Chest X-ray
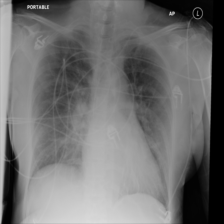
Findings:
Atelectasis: negative
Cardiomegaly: negative
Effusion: negative
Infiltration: negative
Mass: negative
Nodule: negative
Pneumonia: negative
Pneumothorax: negative
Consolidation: negative
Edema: negative
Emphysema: negative
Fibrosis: negative
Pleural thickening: negative
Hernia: negative